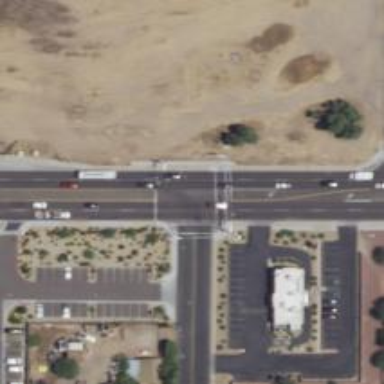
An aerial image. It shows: Solid stop line on the road marking.